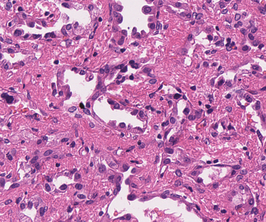
Tumor epithelial tissue: yes
Tumor-associated stroma tissue: yes
Normal tissue: no